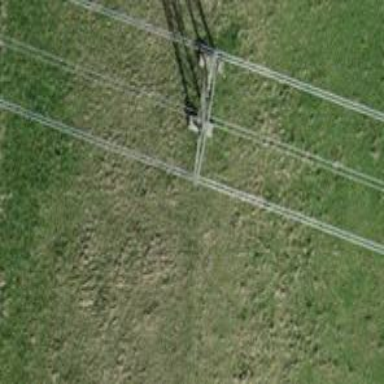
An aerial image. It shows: Lattice structure tower.